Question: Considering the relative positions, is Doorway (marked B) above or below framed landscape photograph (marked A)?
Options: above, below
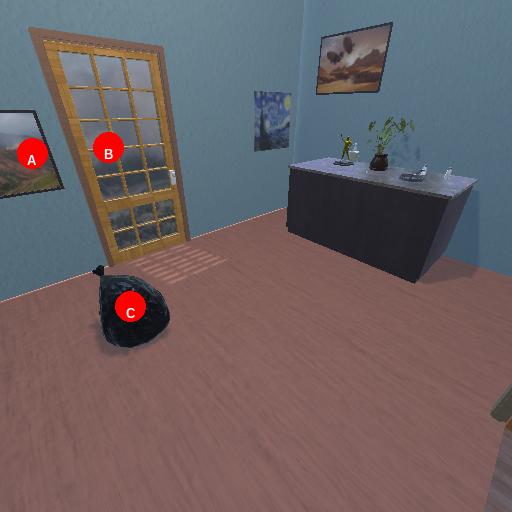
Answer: above